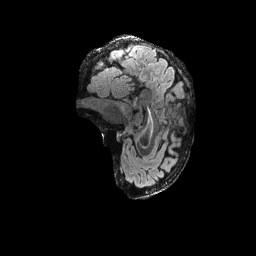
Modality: FLAIR
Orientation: sagittal
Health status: ill
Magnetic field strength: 3 T